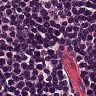
Metastatic tissue present: no